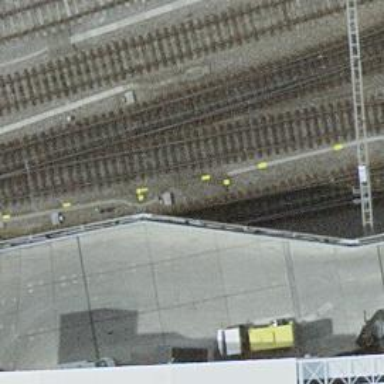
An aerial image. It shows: Railway track with electrified contact lines. This is siding track.